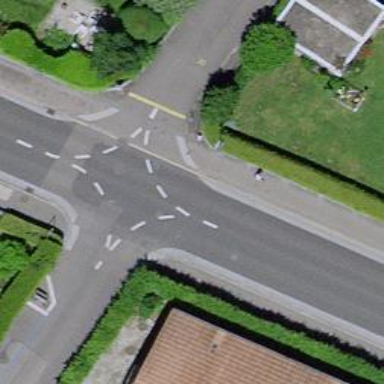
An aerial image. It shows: Kerb serving as barrier.